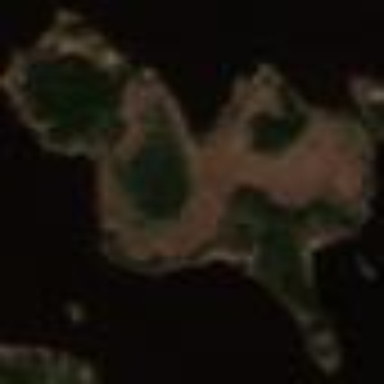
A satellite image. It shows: Forested islet.